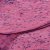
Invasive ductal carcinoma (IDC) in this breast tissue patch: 0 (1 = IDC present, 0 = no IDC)